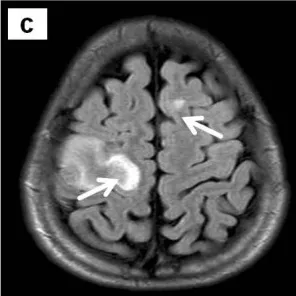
A novel HER3 somatic mutation in NSCLC. Axial computed tomography (CT) image showing primary lesion in left bronchus of patient (arrow), b.
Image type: radiology (mri)